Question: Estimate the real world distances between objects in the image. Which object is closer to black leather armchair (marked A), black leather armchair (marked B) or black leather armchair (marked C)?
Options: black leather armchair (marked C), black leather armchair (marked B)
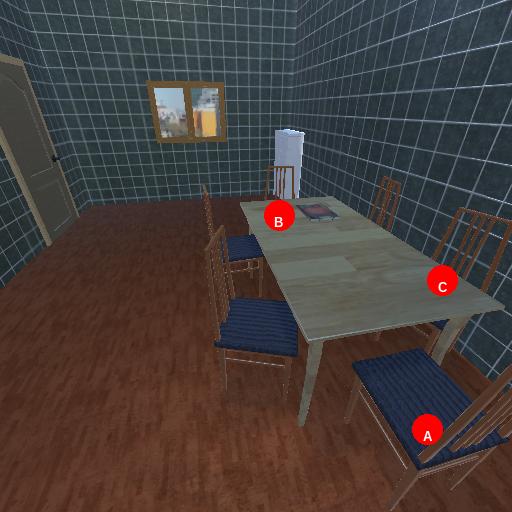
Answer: black leather armchair (marked C)